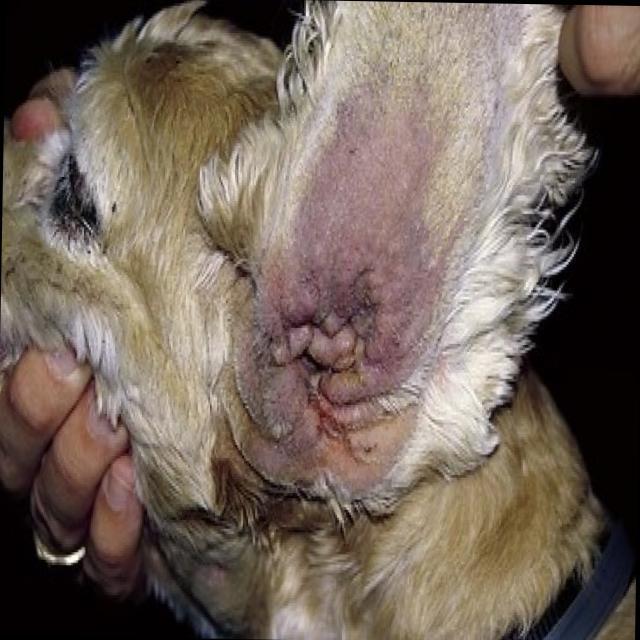
Canine hypersensitivity reaction — allergic skin response with urticaria, erythema, pruritus, and angioedema. May be food, environmental, or flea allergy related.